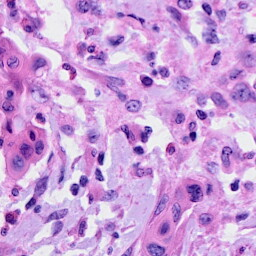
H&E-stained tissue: Cervix